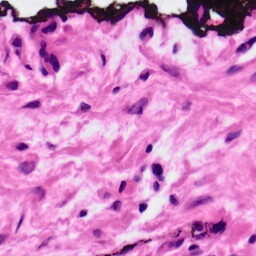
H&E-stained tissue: Ovarian